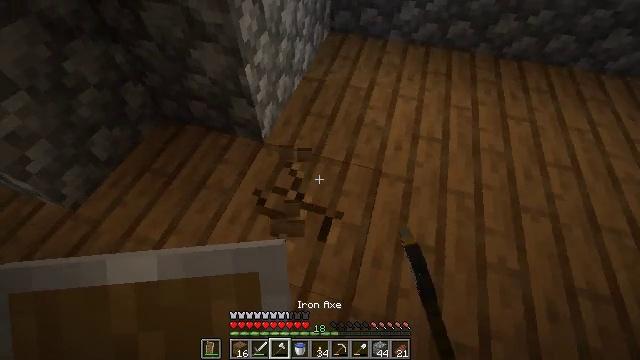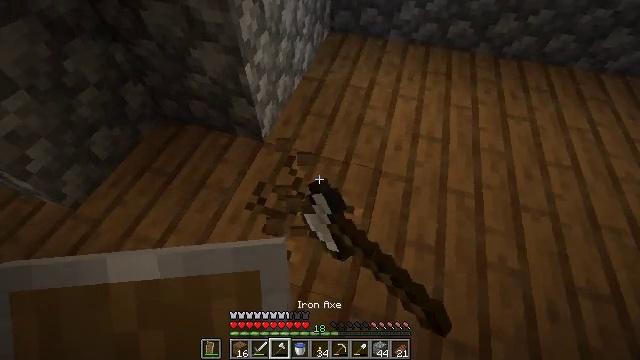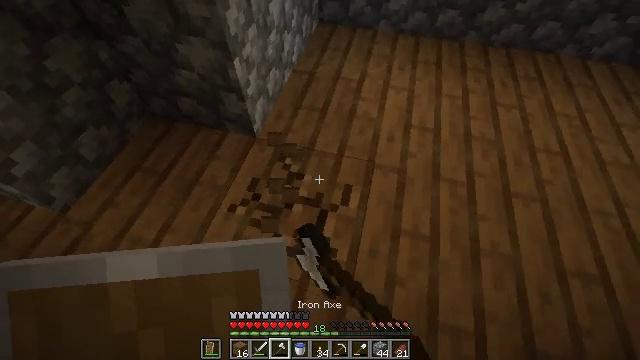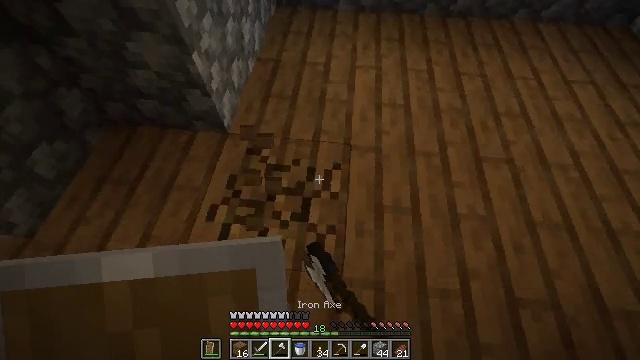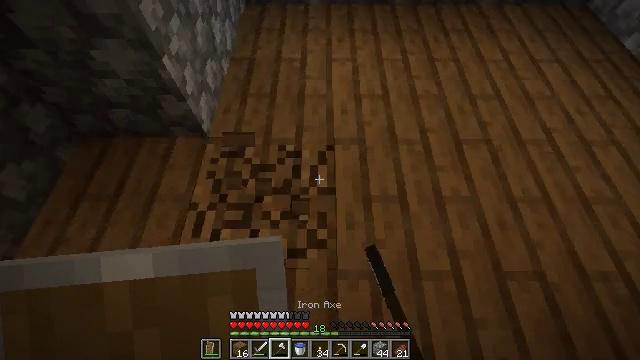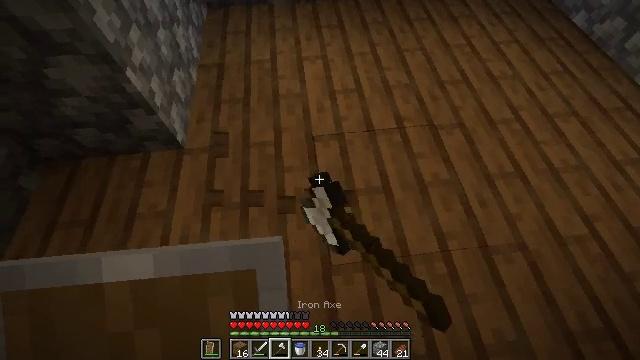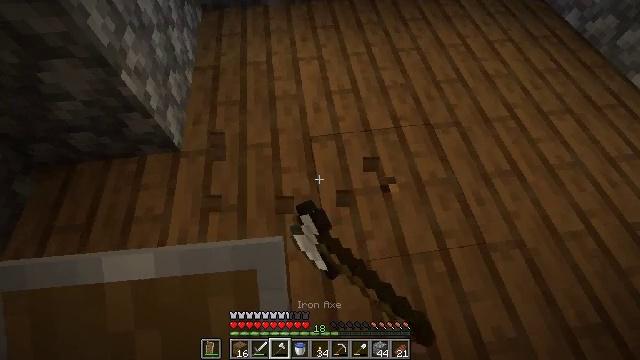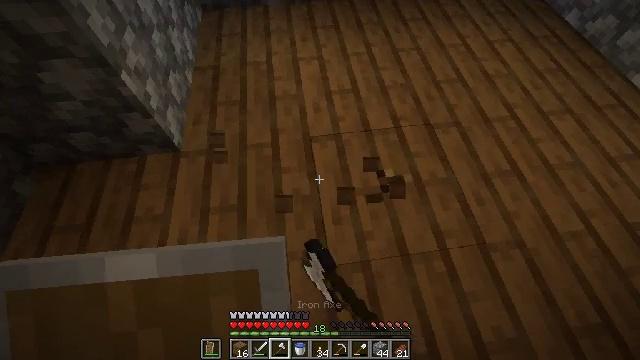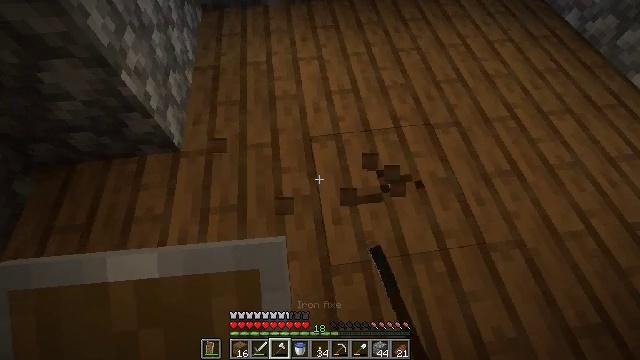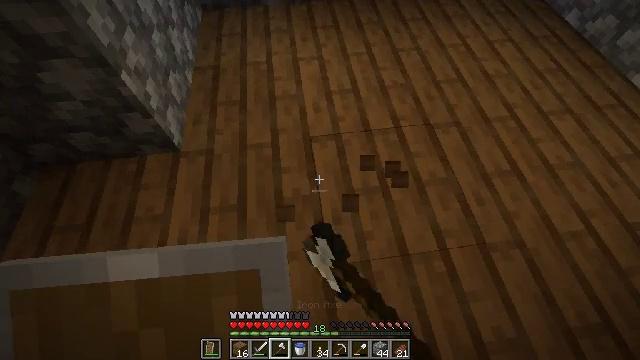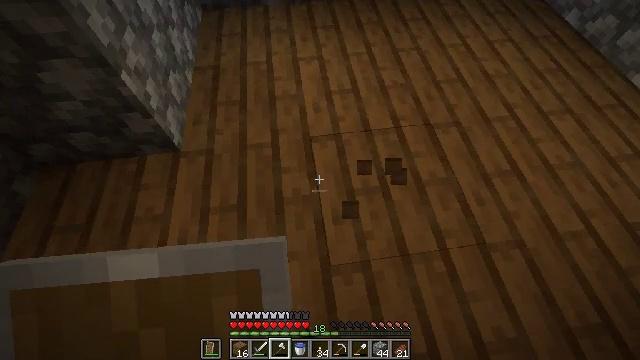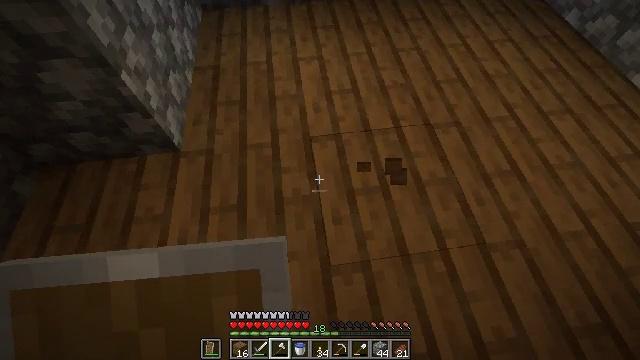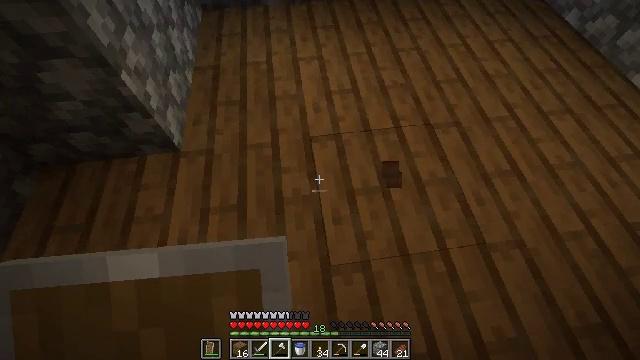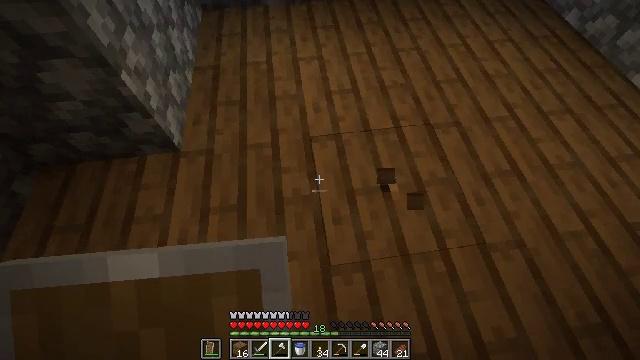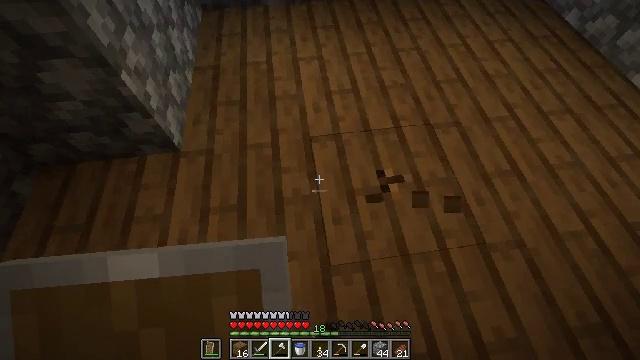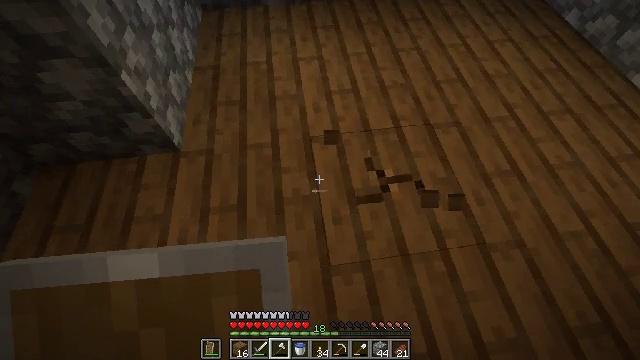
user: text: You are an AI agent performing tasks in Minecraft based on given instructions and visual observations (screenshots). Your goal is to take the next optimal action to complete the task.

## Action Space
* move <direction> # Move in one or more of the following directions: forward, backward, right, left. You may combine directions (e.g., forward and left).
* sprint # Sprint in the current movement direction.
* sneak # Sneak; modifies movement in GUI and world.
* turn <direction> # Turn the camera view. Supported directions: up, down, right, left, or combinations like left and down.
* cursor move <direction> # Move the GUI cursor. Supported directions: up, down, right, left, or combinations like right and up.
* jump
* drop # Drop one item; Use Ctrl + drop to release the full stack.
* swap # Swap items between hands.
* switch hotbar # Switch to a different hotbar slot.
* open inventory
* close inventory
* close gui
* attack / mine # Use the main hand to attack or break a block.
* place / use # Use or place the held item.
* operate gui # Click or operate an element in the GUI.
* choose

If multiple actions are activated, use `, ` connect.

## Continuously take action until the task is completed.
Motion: motion action
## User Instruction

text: Mine the spruce slab.
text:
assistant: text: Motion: attack / mine
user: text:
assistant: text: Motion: turn right and down, attack / mine
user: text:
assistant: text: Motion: turn right and down, attack / mine
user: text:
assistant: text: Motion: turn right, attack / mine
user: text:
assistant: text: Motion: turn right, attack / mine
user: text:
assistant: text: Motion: turn right, attack / mine
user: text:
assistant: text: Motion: attack / mine
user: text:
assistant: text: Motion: attack / mine
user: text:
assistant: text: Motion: no_op
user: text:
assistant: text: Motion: no_op
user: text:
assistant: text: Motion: no_op
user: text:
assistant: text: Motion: no_op
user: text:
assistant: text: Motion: attack / mine
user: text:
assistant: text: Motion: attack / mine
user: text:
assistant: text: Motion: attack / mine
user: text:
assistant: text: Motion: attack / mine
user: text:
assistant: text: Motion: turn right, attack / mine
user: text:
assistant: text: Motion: turn right, attack / mine
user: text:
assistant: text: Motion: turn right, attack / mine
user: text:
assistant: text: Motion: attack / mine
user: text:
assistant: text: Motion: attack / mine
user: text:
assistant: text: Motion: attack / mine
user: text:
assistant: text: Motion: attack / mine
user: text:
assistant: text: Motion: attack / mine
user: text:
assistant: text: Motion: attack / mine
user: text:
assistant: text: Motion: attack / mine
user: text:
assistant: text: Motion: attack / mine
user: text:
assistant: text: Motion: attack / mine
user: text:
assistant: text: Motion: no_op
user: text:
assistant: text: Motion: no_op